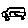
Label: car